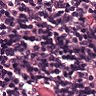
Metastatic tissue present: no